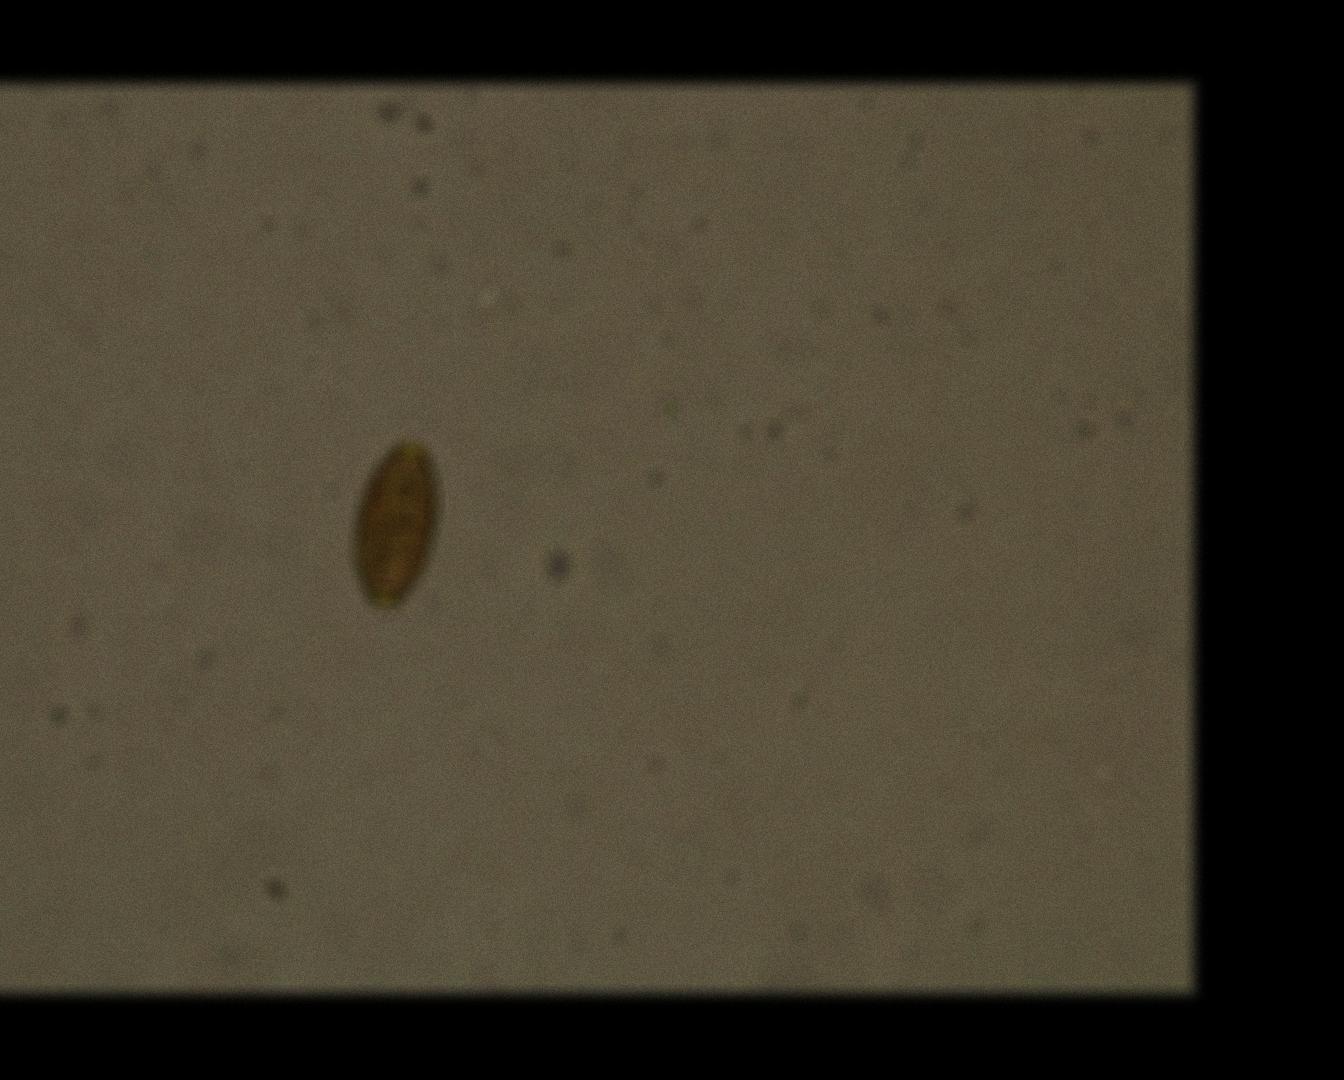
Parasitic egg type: Trichuris trichiura